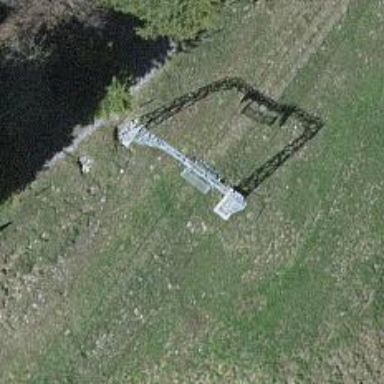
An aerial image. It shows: Pylon used for aerialway.